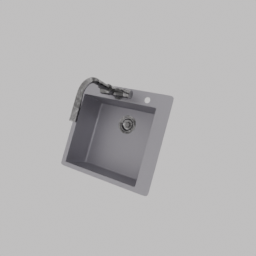
Label: appliances